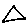
Label: triangle